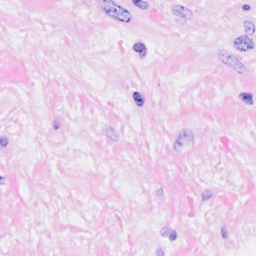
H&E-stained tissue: Breast